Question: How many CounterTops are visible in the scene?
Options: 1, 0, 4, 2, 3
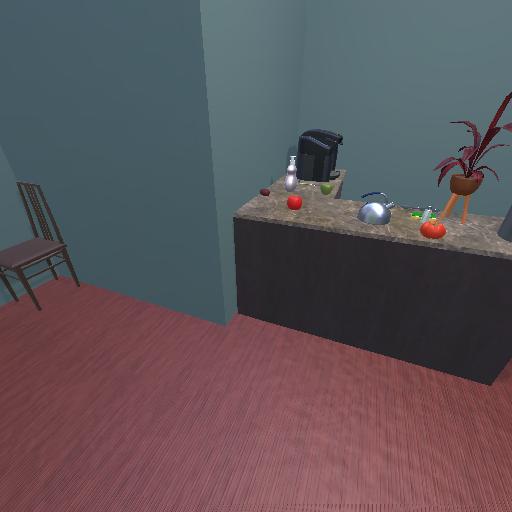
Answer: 1